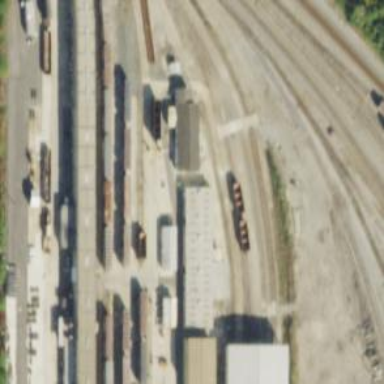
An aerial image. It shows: Railway yard.